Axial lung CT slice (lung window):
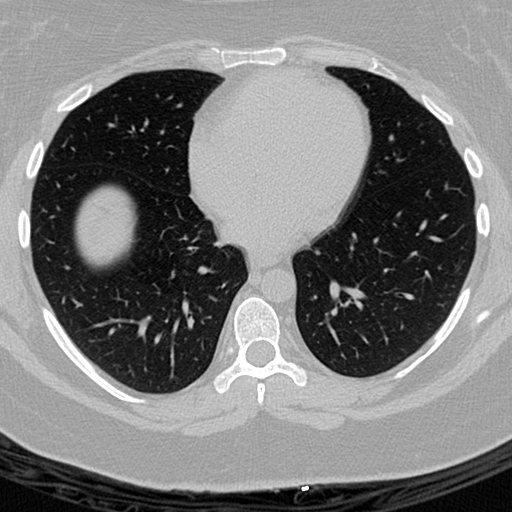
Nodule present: no